Field crop: maize
Growth stage: 2
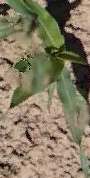
Species: maize